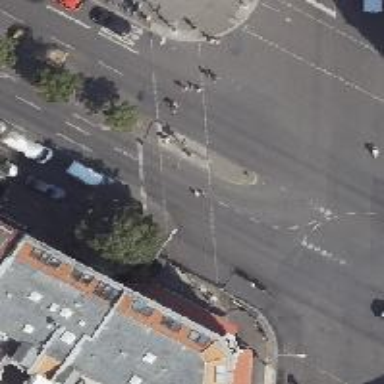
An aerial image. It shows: Road with traffic signals for signaling.